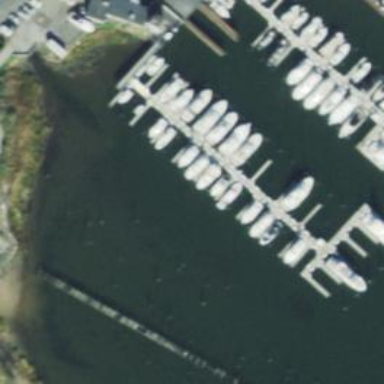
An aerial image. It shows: Pier with mooring facilities.